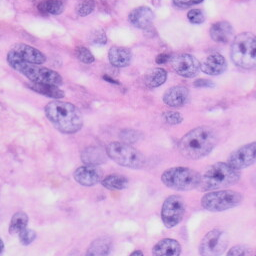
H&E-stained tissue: Skin